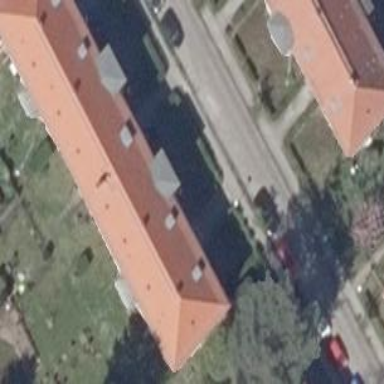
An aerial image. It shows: Historic apartment building with hipped red roof made of roof tiles.